Interaction volume radius: 5 \u00c5
Interaction volume height: 15 \u00c5
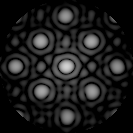
Disorder parameter: 0.07992